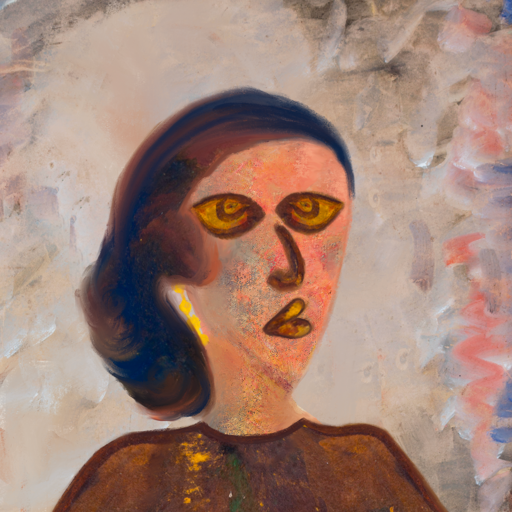
Background: Roy_Bahadur, Head And Neck Side: Irani, Face Side: Comrade, Bust: Comrade, Hair Side: Mother_And_Son_Son, Head Accessory: Blank, Second Necklace: Blank, Necklace: Blank, Baby: Blank